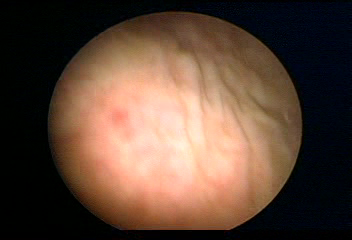
Modality: WLC
Class: Normal mucosa
Bladder cancer association: No